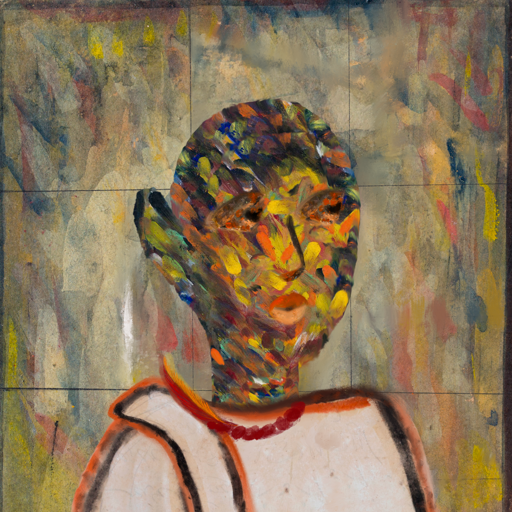
Background: GypsyMother, Head And Neck Side: An_Impression, Face Side: Gypsy_Queen, Bust: Roy_Bahadur, Hair Side: Blank, Head Accessory: Blank, Second Necklace: Blank, Necklace: Pipe, Baby: Blank